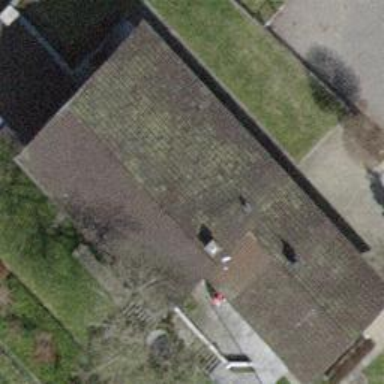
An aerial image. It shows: Detached building.